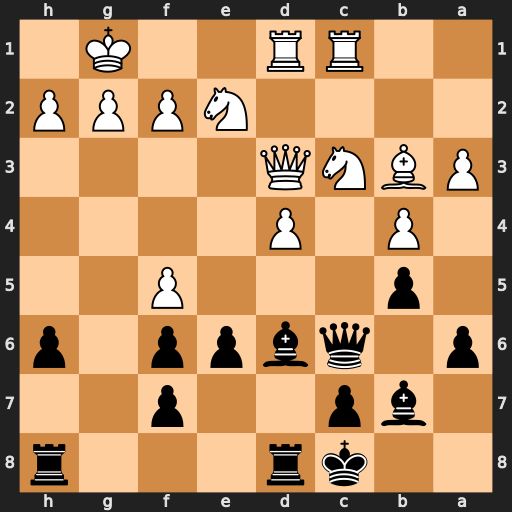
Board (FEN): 2kr3r/1bp2p2/p1qbpp1p/1p3P2/1P1P4/PBNQ4/4NPPP/2RR2K1
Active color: b
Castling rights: -
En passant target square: -
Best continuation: Qxg2#